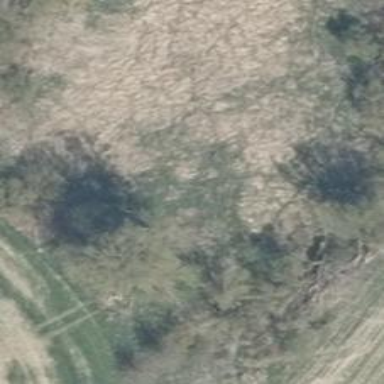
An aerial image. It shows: Patch of scrub vegetation.